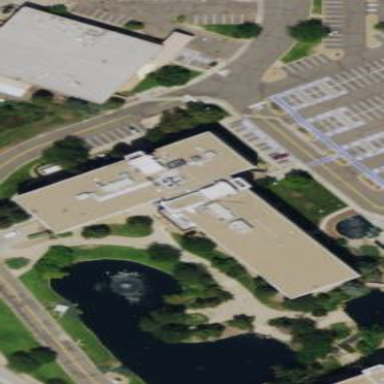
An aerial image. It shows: Office building.